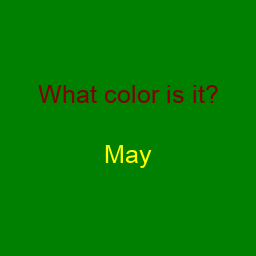
Color: yellow
Background color: green
Question text color: maroon